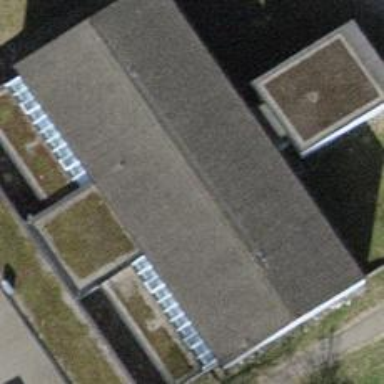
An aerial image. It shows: School building with school amenities.